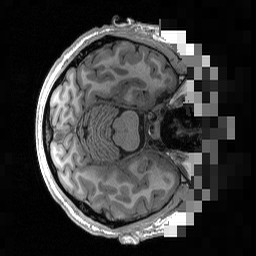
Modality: T1w
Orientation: axial
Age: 33
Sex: male
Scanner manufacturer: siemens
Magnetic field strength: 3 T
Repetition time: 2.53 s